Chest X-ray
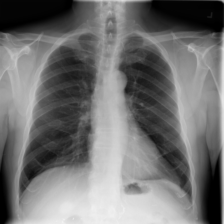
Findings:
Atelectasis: negative
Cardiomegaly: negative
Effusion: negative
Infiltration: negative
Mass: negative
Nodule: negative
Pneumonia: negative
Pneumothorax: negative
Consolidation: negative
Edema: negative
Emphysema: negative
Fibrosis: negative
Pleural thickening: negative
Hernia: negative